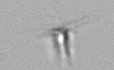
Label: Calciopappus